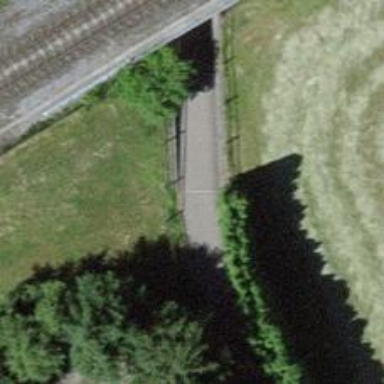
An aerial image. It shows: Paved track with grade1 tracktype.